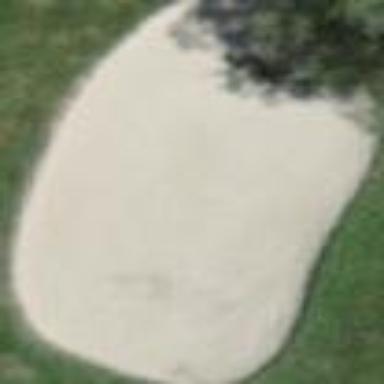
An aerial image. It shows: Golf bunker filled with natural sand.